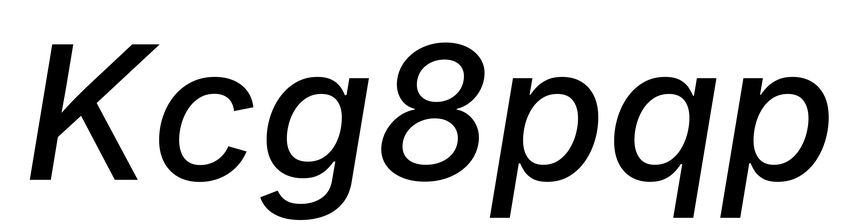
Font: Inter-Italic_Medium_Italic